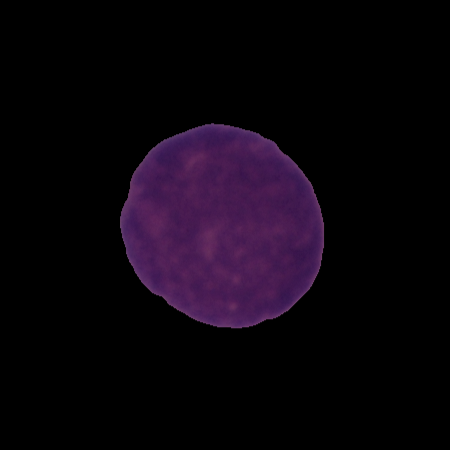
Label: cancer